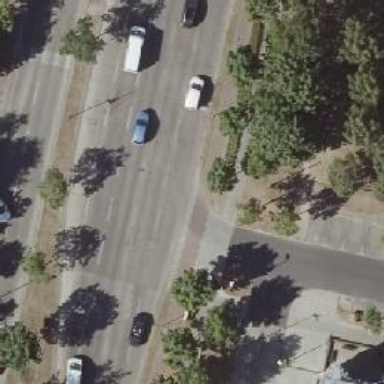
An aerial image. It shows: Residential road with asphalt surface and separate sidewalk.